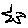
Label: star